Field crop: maize
Growth stage: 2
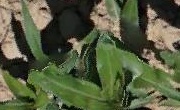
Species: maize